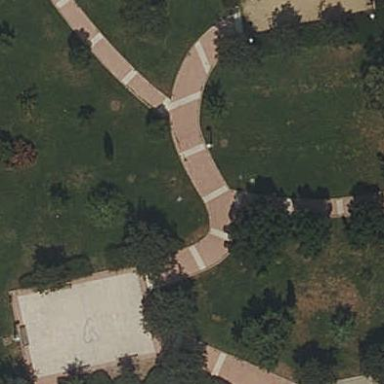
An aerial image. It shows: Park.